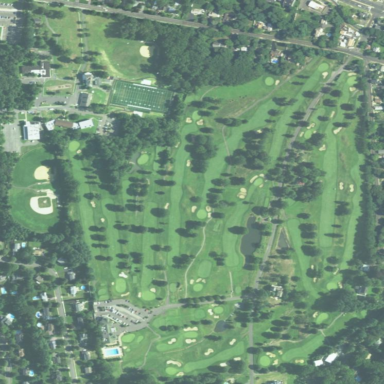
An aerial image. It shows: Golf course surrounded by greenery.